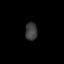
Tissue: lung
Cell type: Endothelial cells
Senescence score: 0.6175
Nuclear area (px): 210
Mean DAPI intensity: 60.486